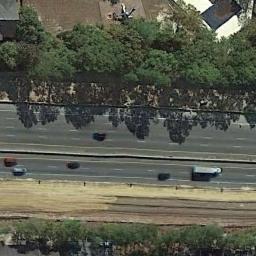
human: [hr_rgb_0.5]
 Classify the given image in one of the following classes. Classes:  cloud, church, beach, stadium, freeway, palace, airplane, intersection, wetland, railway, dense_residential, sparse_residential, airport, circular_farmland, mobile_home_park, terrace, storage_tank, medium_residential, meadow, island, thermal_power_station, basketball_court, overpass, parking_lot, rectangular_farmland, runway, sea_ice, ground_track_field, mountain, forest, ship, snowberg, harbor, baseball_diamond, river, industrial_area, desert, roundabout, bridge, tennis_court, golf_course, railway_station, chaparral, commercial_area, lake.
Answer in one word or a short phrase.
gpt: freeway